Question: So recently, I <URL>' statements were causing errors in Logcat. Recently, I decided to use ddms to pull the database that my app is supposed to act as an interface for then viewed it in a terminal. This was the result:

Surprisingly to me, I only see one insert statement (from my app, anyway). I have tried multiple inserts from within my app, and only the initial "Hello world!" makes it in.
I'm unsure what the problem is. Can anyone help me figure out why my database is just dead weight? My guess involves the primary key not being properly incremented, but I have no idea why that would be. Also, no errors pop up in Logcat anymore.
I've included the constructors from my class, in case they might be helpful. In addition, I've also included the changes I've made to getNewTaskId() since my previous question:
'''
public NagTasksDatabaseHelper(Context context, String name,
CursorFactory factory, int version) {
super(context, name, factory, version);
// TODO Auto-generated constructor stub
}
/*
public NagTasksDatabaseHelper(Context context, String name,
CursorFactory factory, int version,
DatabaseErrorHandler errorHandler) {
super(context, name, factory, version, errorHandler);
// TODO Auto-generated constructor stub
// NOTE TO SELF: Do not use this constructor. DatabaseErrorHandler only exists in Honeycomb onward.
}
*/
public NagTasksDatabaseHelper(Context context, CursorFactory factory){
super(context, "NagTasks", factory, 1);
}
public NagTasksDatabaseHelper(Context context) //Most frequently use constructor
{
super(context, "NagTasks", null, 1);
}
public int getNewTaskId(SQLiteDatabase db)
{
Cursor c = db.rawQuery("SELECT MAX(_id) FROM TASKS", null);
c.moveToFirst();
int columnID = c.getColumnIndex(ID);
if (columnID == -1)
{
c.close();
return 0;
} else {
int newTaskID = c.getInt(columnID) +1;
c.close();
return newTaskID;
}
}
public void addTask(String title, String notes)
{
SQLiteDatabase db = getWritableDatabase();
int newestID = getNewTaskId(db);
ContentValues values = new ContentValues();
values.put("_id", newestID);
values.put("TASK", title);
values.put("NOTE", notes);
values.put("ISCHECKED", 0);
db.insert("TASKS", null, values);
db.close();
}
@Override
public void onCreate(SQLiteDatabase db) {
db.execSQL("CREATE TABLE IF NOT EXISTS TASKS (_id INTEGER PRIMARY KEY, TASK TEXT, NOTE TEXT, ISCHECKED INTEGER);");
}
'''
I changed the 'getColumnIndex()' lines to 'getColumnIndexorThrow()' and got these errors in LogCat:
'''
06-17 18:47:40.557: V/LoaderManager(329): onLoadComplete: LoaderInfo{44f2ac00 #854 : SQLiteCursorLoader{44f2b950}}
06-17 18:47:40.557: V/LoaderManager(329): onLoadFinished in SQLiteCursorLoader{44f2b950 id=854}: SQLiteCursor{44ee0800}
06-17 18:47:51.887: D/AndroidRuntime(329): Shutting down VM
06-17 18:47:51.887: W/dalvikvm(329): threadid=1: thread exiting with uncaught exception (group=0x4001d800)
06-17 18:47:51.907: E/AndroidRuntime(329): FATAL EXCEPTION: main
06-17 18:47:51.907: E/AndroidRuntime(329): java.lang.RuntimeException: Unable to start activity ComponentInfo{com.mowdownDevelopments.nagTasks/com.mowdownDevelopments.nagTasks.NagTasksAddTasksActivity}: java.lang.IllegalArgumentException: column '_id' does not exist
06-17 18:47:51.907: E/AndroidRuntime(329): at android.app.ActivityThread.performLaunchActivity(ActivityThread.java:2663)
06-17 18:47:51.907: E/AndroidRuntime(329): at android.app.ActivityThread.handleLaunchActivity(ActivityThread.java:2679)
06-17 18:47:51.907: E/AndroidRuntime(329): at android.app.ActivityThread.access$2300(ActivityThread.java:125)
06-17 18:47:51.907: E/AndroidRuntime(329): at android.app.ActivityThread$H.handleMessage(ActivityThread.java:2033)
06-17 18:47:51.907: E/AndroidRuntime(329): at android.os.Handler.dispatchMessage(Handler.java:99)
06-17 18:47:51.907: E/AndroidRuntime(329): at android.os.Looper.loop(Looper.java:123)
06-17 18:47:51.907: E/AndroidRuntime(329): at android.app.ActivityThread.main(ActivityThread.java:4627)
06-17 18:47:51.907: E/AndroidRuntime(329): at java.lang.reflect.Method.invokeNative(Native Method)
06-17 18:47:51.907: E/AndroidRuntime(329): at java.lang.reflect.Method.invoke(Method.java:521)
06-17 18:47:51.907: E/AndroidRuntime(329): at com.android.internal.os.ZygoteInit$MethodAndArgsCaller.run(ZygoteInit.java:868)
06-17 18:47:51.907: E/AndroidRuntime(329): at com.android.internal.os.ZygoteInit.main(ZygoteInit.java:626)
06-17 18:47:51.907: E/AndroidRuntime(329): at dalvik.system.NativeStart.main(Native Method)
06-17 18:47:51.907: E/AndroidRuntime(329): Caused by: java.lang.IllegalArgumentException: column '_id' does not exist
06-17 18:47:51.907: E/AndroidRuntime(329): at android.database.AbstractCursor.getColumnIndexOrThrow(AbstractCursor.java:314)
06-17 18:47:51.907: E/AndroidRuntime(329): at com.mowdownDevelopments.nagTasks.NagTasksDatabaseHelper.getNewTaskId(NagTasksDatabaseHelper.java:127)
06-17 18:47:51.907: E/AndroidRuntime(329): at com.mowdownDevelopments.nagTasks.NagTasksDatabaseHelper.getNewTaskId(NagTasksDatabaseHelper.java:141)
06-17 18:47:51.907: E/AndroidRuntime(329): at com.mowdownDevelopments.nagTasks.NagTasksAddTaskFragment.onActivityCreated(NagTasksAddTaskFragment.java:42)
06-17 18:47:51.907: E/AndroidRuntime(329): at android.support.v4.app.FragmentManagerImpl.moveToState(FragmentManager.java:891)
06-17 18:47:51.907: E/AndroidRuntime(329): at android.support.v4.app.FragmentManagerImpl.moveToState(FragmentManager.java:1080)
06-17 18:47:51.907: E/AndroidRuntime(329): at android.support.v4.app.FragmentManagerImpl.moveToState(FragmentManager.java:1062)
06-17 18:47:51.907: E/AndroidRuntime(329): at android.support.v4.app.FragmentManagerImpl.dispatchActivityCreated(FragmentManager.java:1810)
06-17 18:47:51.907: E/AndroidRuntime(329): at android.support.v4.app.FragmentActivity.onStart(FragmentActivity.java:501)
06-17 18:47:51.907: E/AndroidRuntime(329): at android.app.Instrumentation.callActivityOnStart(Instrumentation.java:1129)
06-17 18:47:51.907: E/AndroidRuntime(329): at android.app.Activity.performStart(Activity.java:3781)
06-17 18:47:51.907: E/AndroidRuntime(329): at android.app.ActivityThread.performLaunchActivity(ActivityThread.java:2636)
06-17 18:47:51.907: E/AndroidRuntime(329): ... 11 more
06-17 18:47:58.947: I/Process(329): Sending signal. PID: 329 SIG: 9
'''
...So, how does "_id" not exist? It would explain how the old version was always passing 0.
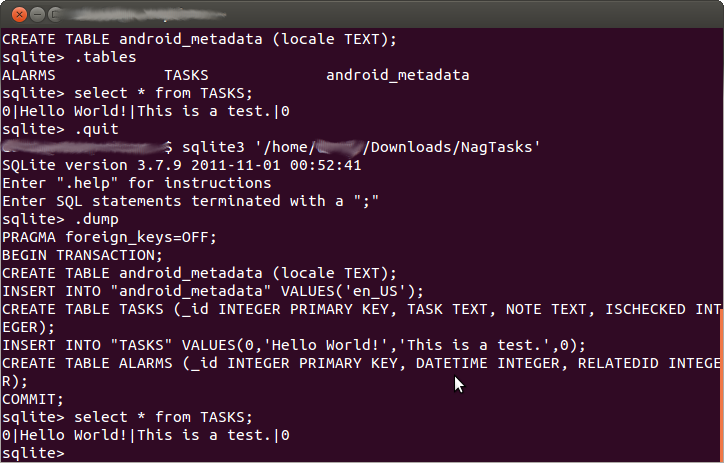
Answer: So, it turns out the problem was actually that the column name being passed to 'getColumnIndex()' was, in fact, non-existent. So, the easy fix is to assign an alias to 'MAX(_id)'...
'''
public int getNewTaskId(SQLiteDatabase db)
{
Cursor c = db.rawQuery("SELECT MAX(_id) AS max FROM TASKS", null);
c.moveToFirst();
int columnID = c.getColumnIndex("max");
if (columnID == -1)
{
c.close();
return 0;
} else {
int newTaskID = c.getInt(columnID) +1;
c.close();
return newTaskID;
}
}
'''
This fixes the issue.